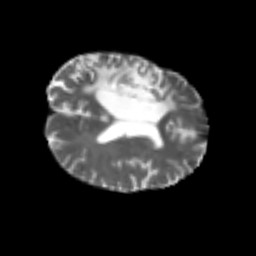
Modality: T2w
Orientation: axial
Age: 57
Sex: male
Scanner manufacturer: siemens
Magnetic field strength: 3 T
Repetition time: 4.987 s
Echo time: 0.0792 s